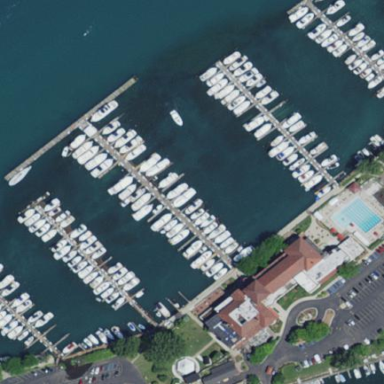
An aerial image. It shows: Marina on leisure land.